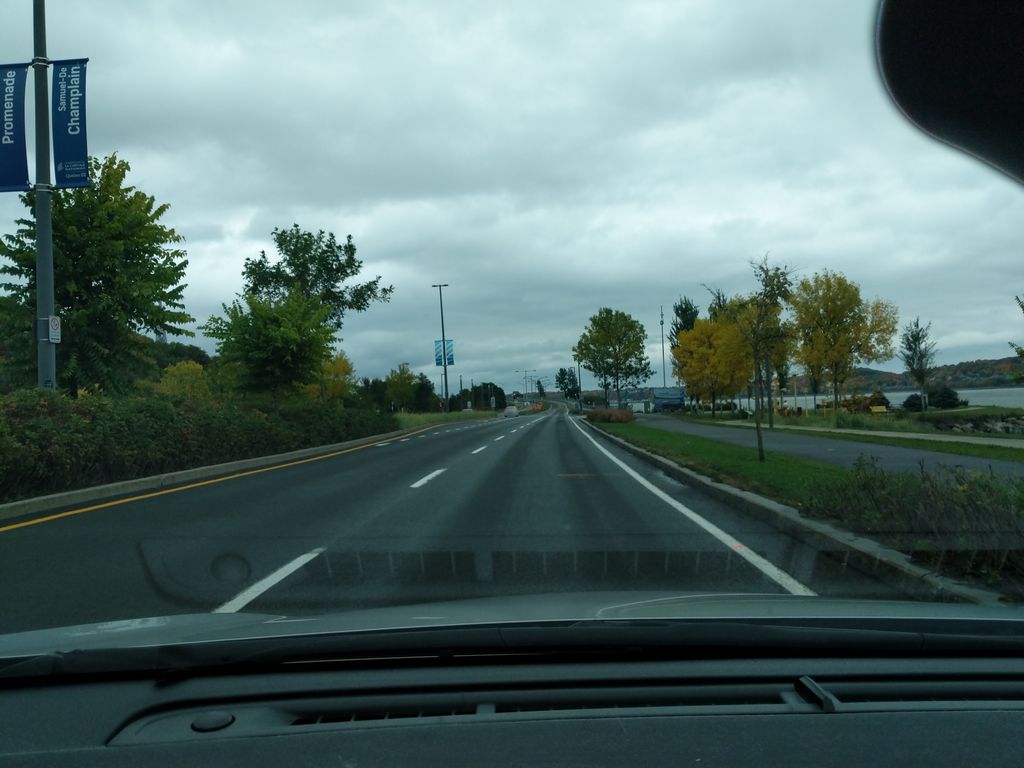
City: quebec_city